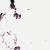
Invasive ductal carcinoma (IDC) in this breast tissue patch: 0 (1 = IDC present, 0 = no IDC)